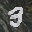
Label: 3